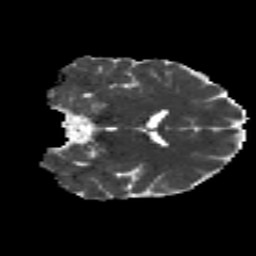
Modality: MD
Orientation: coronal
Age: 21
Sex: female
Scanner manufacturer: siemens
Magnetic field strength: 3 T
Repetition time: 8.8 s
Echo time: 0.085 s